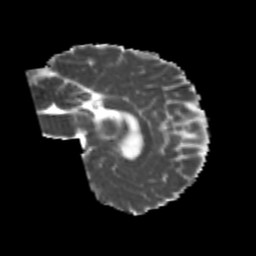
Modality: MD
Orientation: sagittal
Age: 24
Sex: male
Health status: healthy
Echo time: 0.074 s